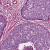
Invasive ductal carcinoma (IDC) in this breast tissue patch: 0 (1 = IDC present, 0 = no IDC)